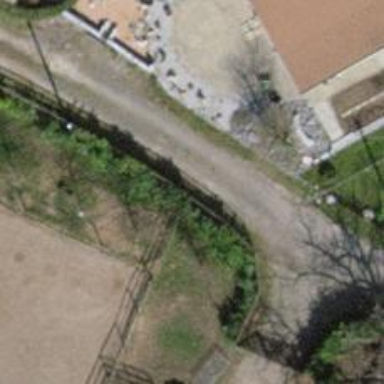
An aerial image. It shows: Fence is in the image.